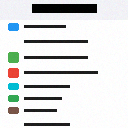
Screen state: on